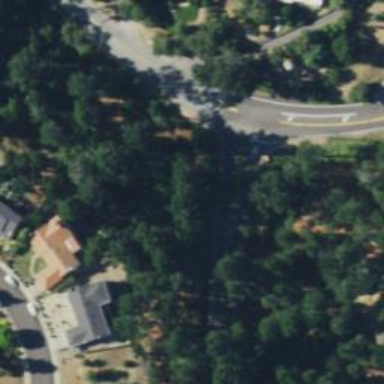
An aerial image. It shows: Road with stop sign.